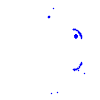
Particle: kaon